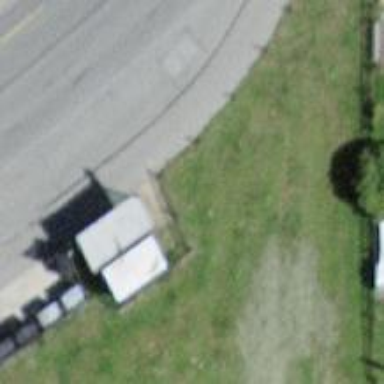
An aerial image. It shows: Bus stop with platform for public transport.